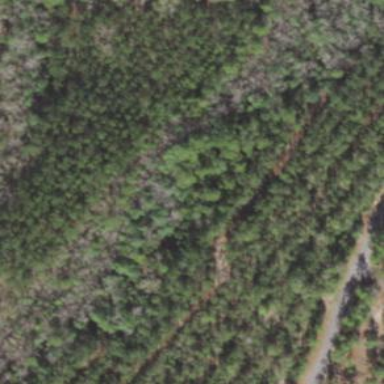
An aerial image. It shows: Forest area dominated by needle-leaved trees.